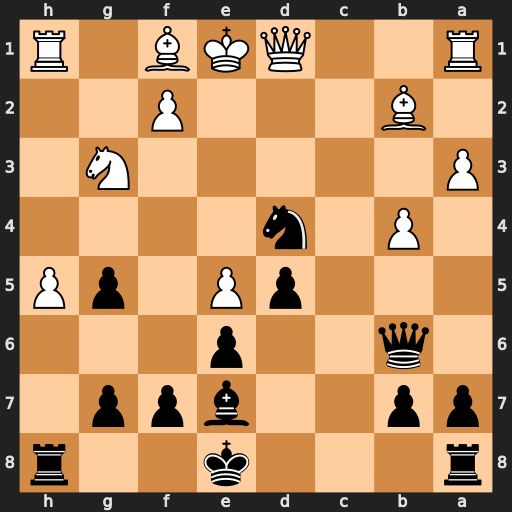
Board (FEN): r3k2r/pp2bpp1/1q2p3/3pP1pP/1P1n4/P5N1/1B3P2/R2QKB1R
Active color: b
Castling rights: KQkq
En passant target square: -
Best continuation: Bxb4+ axb4 Qxb4+ Qd2 Nf3+